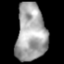
Tissue: lung
Cell type: Epithelial cells
Senescence score: 0.2044
Nuclear area (px): 1687
Mean DAPI intensity: 165.049